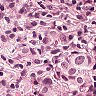
Metastatic tissue present: yes